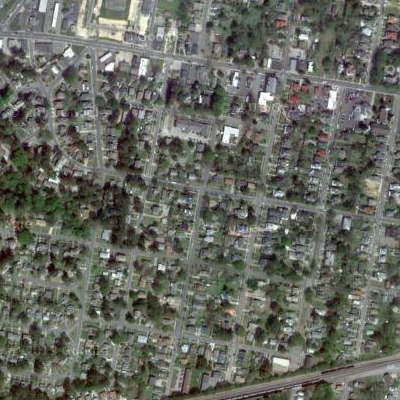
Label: fResident